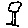
Label: tree